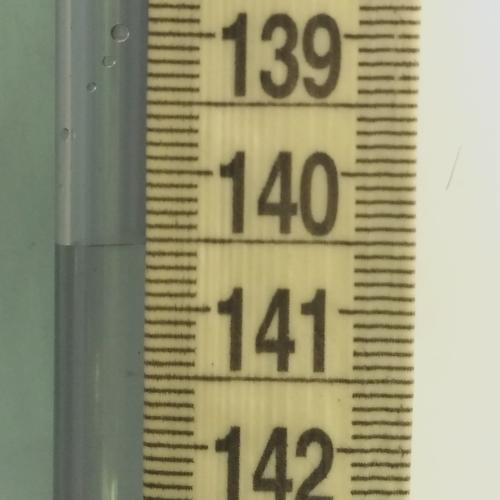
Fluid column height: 140.5 cm